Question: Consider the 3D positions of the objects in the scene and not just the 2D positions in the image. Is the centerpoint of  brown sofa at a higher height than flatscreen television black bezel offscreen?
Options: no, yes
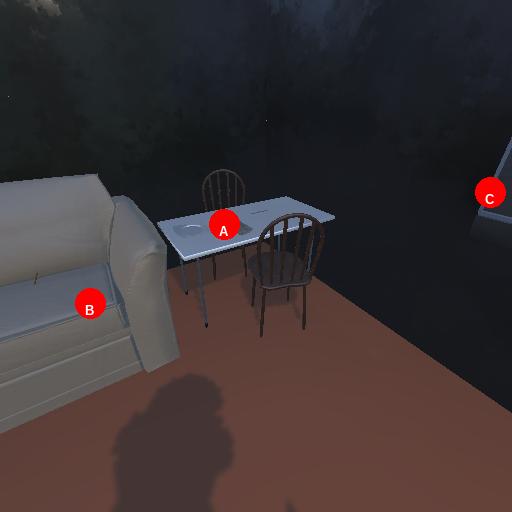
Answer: no